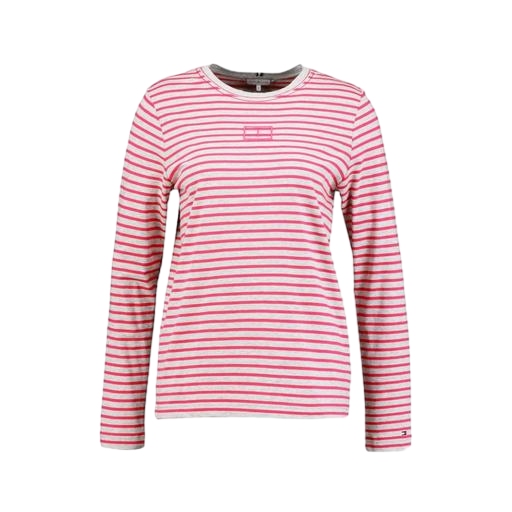
red women's striped long-sleeve t-shirt, longsleeve t-shirt, red hannah long sleeve sailor tee, white background